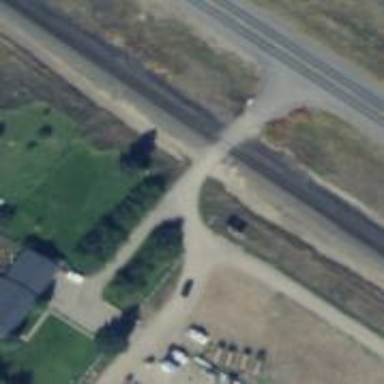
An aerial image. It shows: Unclassified road.